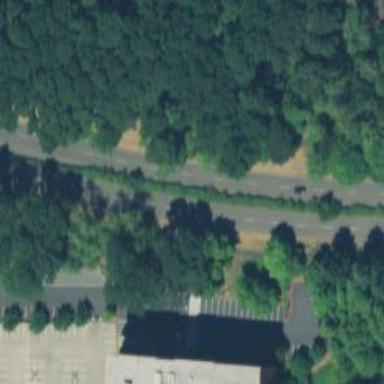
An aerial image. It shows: Primary road with asphalt surface.